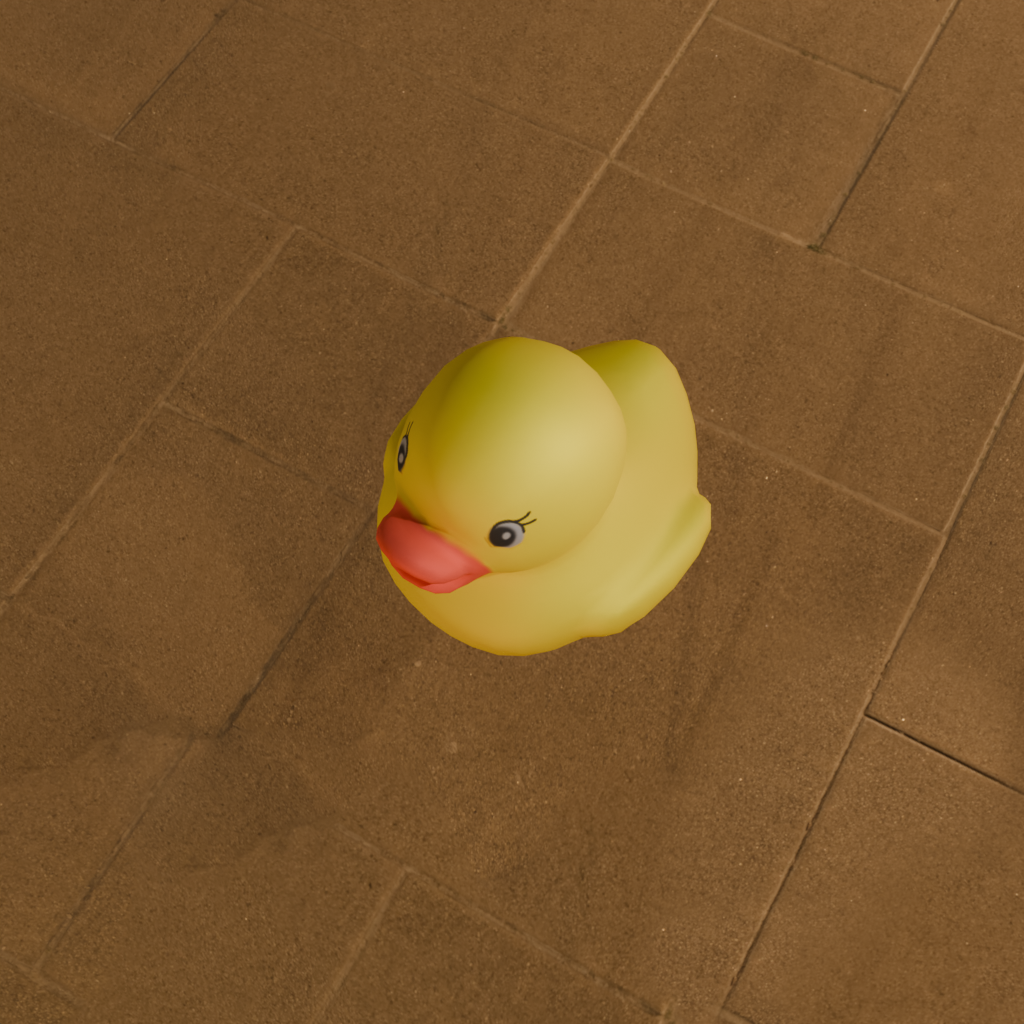
an image of a yellow rubber duck seen from <front_left_top> in a coastal promenade at night illuminated with streetlights and ocean view.